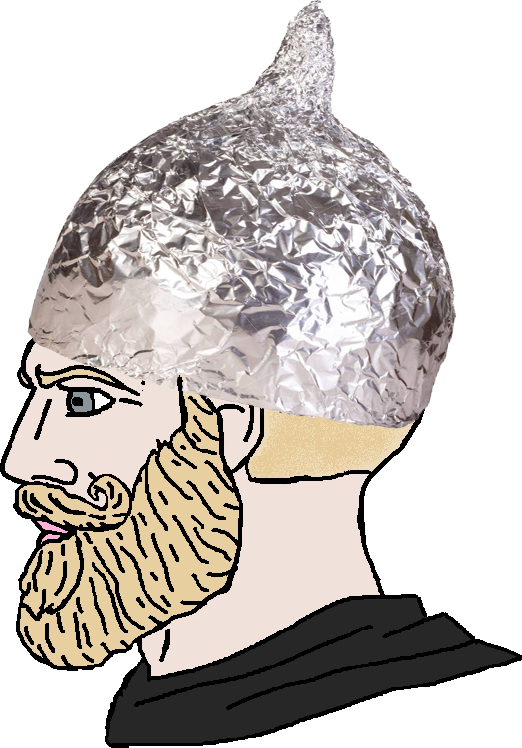
Label: 4_Yes_Chad